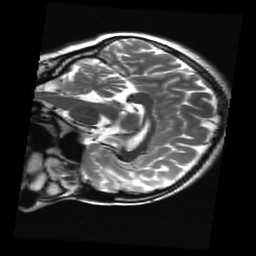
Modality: T2w
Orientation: sagittal
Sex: female
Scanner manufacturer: ge
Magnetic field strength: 3 T
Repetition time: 5 s
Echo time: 0.101 s